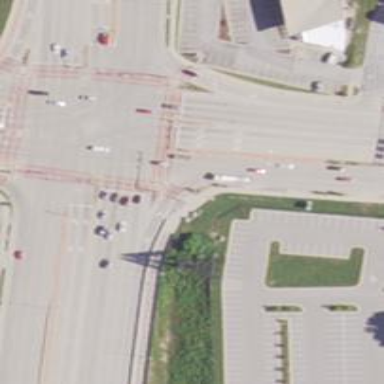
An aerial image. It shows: Footway that serves as traffic island.